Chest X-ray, PA view. Patient: 51 years old, sex M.
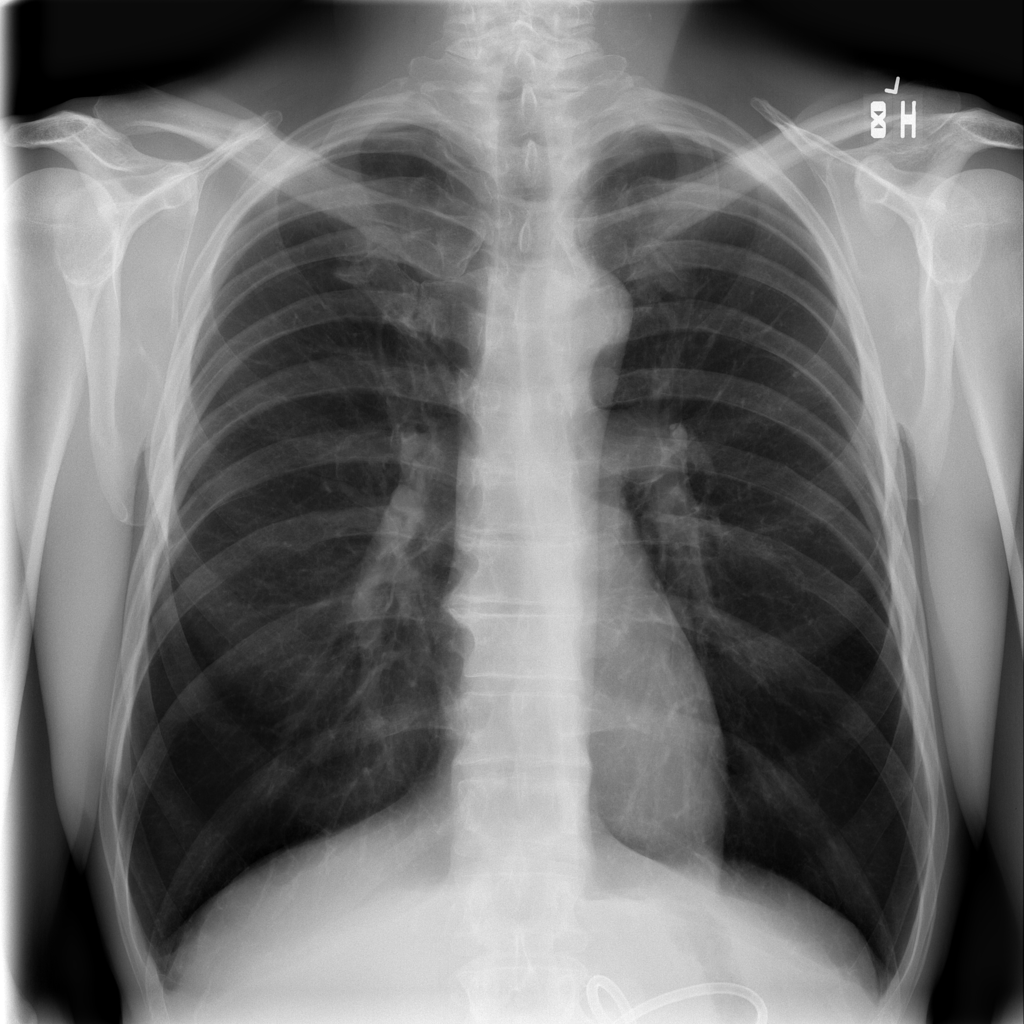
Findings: No Finding